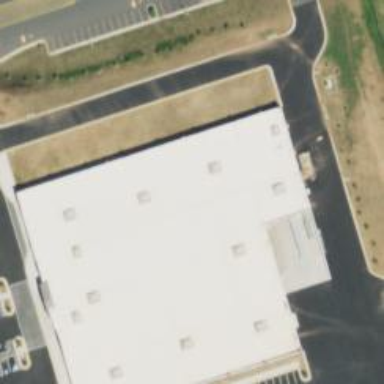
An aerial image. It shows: Retail building.